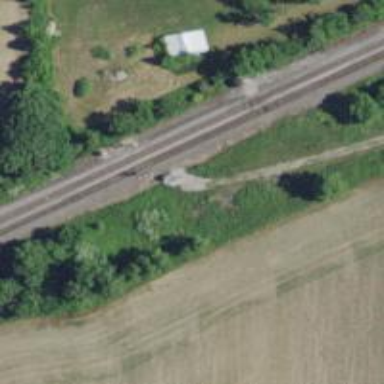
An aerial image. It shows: Railway service station.